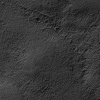
Atmospheric dust classification: not_dusty